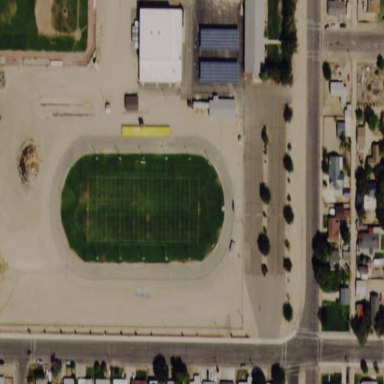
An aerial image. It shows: Grass pitch designated for American football.